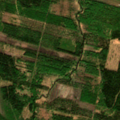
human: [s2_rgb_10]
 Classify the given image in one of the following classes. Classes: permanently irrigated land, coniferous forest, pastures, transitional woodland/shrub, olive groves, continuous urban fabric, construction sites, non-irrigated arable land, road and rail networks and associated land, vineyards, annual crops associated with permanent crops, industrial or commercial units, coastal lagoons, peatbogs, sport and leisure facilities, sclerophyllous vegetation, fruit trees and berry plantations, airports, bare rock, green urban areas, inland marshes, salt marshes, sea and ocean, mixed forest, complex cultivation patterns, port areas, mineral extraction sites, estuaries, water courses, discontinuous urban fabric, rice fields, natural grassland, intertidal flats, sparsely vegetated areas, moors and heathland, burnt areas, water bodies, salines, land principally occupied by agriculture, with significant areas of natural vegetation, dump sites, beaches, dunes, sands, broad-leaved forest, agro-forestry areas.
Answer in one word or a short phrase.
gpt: mixed forest, transitional woodland/shrub